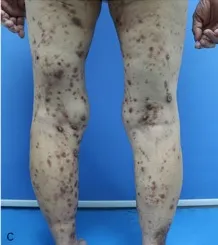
(A-C) Residual hyperpigmented lesions, atrophic scars, and a few superficial erosions on the patient's trunk and limbs after baricitinib treatment.
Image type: medical_photograph (skin_photograph)